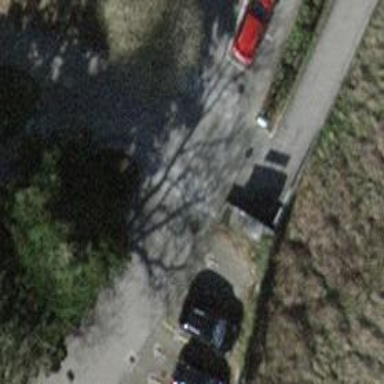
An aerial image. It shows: Footway along the road.